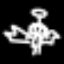
Label: angel